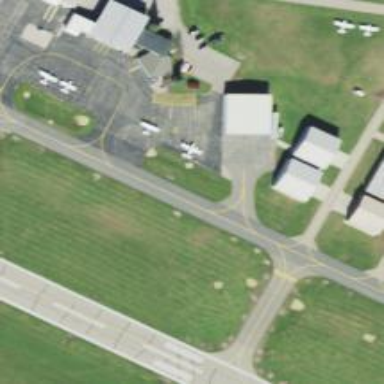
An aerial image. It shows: View of taxiway at the airport.